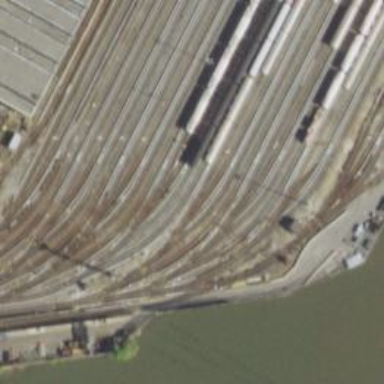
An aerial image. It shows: Electrified rail service yard.